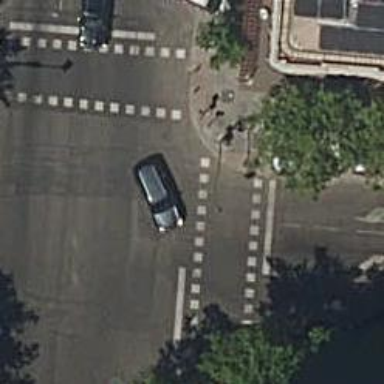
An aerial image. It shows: Crossing with traffic signals.